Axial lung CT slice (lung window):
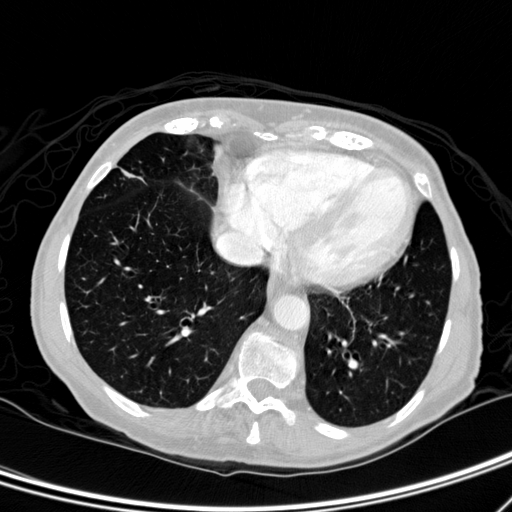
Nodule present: no